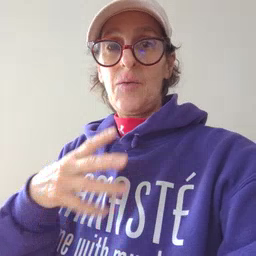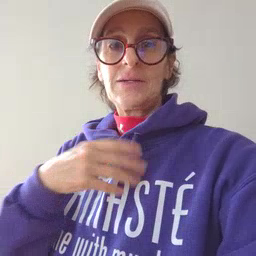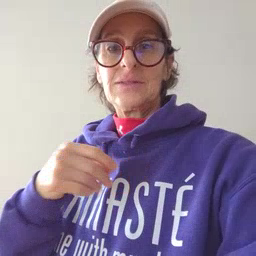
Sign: white